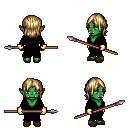
a pixel art fantasy rpg character, female body template, orc, green skin, black robe, magenta pants, blonde long bangs hairstyle, gold gloves, brown slippers, spear, four views (front, back, left, right), 2x2 character sprite sheet, small pixel art, hard edges, no anti-aliasing